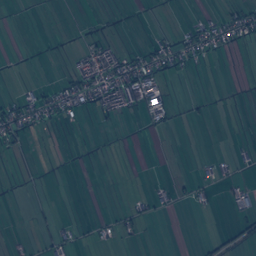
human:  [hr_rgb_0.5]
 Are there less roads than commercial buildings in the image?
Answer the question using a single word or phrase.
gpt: no

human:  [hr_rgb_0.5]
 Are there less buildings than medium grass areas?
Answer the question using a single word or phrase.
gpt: no

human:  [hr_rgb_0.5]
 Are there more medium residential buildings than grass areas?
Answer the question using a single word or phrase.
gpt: no

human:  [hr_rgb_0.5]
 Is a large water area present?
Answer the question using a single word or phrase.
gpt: yes

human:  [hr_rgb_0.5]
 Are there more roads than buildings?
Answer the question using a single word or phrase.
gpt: no

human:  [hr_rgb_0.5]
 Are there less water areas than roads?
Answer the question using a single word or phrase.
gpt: no

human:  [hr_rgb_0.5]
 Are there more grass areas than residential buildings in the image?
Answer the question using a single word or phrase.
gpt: no

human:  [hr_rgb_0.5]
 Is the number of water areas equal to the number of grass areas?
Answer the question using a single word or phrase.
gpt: no

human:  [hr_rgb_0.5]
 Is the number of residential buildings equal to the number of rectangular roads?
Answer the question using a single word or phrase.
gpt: no

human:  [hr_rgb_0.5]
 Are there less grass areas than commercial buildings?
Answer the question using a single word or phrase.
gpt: no

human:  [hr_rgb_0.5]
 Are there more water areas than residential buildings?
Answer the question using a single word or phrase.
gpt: no

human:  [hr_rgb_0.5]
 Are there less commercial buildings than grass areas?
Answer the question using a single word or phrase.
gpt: yes

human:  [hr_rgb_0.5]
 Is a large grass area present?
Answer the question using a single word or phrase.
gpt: yes

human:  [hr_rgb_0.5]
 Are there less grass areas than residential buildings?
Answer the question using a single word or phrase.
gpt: yes

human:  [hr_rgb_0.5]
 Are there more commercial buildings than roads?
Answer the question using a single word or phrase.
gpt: no

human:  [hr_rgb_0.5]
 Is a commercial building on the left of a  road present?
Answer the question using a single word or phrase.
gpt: yes

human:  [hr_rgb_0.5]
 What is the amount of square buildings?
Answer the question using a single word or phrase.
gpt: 1

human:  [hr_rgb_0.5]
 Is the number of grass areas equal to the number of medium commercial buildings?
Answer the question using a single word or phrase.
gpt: no

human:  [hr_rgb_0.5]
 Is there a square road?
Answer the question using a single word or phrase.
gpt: no

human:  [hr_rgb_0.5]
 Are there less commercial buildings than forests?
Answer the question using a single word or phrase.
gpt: yes

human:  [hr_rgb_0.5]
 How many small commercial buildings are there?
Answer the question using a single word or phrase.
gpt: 25

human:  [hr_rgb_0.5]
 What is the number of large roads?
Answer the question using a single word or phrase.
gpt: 0

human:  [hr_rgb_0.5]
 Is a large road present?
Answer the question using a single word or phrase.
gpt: no

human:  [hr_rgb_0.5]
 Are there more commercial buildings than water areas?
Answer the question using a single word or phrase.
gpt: no

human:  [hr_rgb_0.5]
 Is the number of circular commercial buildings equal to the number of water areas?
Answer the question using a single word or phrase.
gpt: no

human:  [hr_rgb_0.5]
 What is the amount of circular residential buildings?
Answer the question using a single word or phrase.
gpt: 1

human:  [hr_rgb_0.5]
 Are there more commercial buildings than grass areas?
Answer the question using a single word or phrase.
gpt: no

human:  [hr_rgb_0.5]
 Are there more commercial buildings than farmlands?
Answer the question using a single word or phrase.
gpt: yes

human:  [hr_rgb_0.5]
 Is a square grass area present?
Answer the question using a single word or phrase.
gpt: no

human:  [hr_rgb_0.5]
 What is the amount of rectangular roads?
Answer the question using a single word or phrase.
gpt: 0

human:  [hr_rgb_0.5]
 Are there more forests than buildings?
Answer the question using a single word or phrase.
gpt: no

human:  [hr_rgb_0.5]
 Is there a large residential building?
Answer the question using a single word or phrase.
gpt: no

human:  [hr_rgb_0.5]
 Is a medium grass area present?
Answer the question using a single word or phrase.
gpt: yes

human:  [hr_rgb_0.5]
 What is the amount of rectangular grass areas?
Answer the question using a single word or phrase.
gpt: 23

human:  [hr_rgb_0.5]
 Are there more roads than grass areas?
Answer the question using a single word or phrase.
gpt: no

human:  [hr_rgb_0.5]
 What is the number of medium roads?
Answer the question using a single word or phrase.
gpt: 0